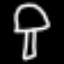
Label: mushroom